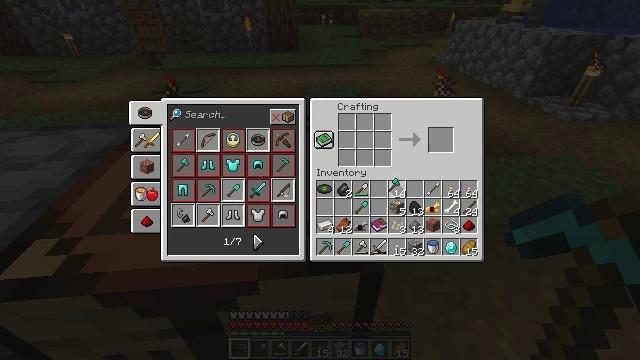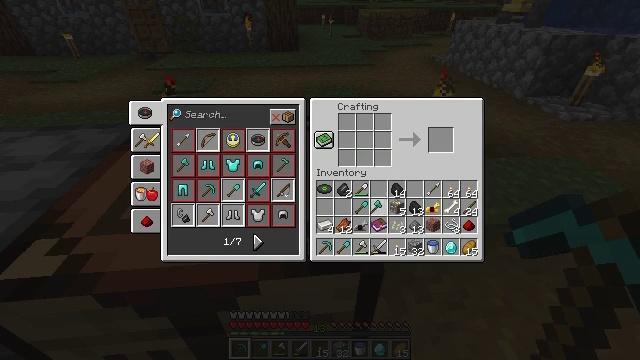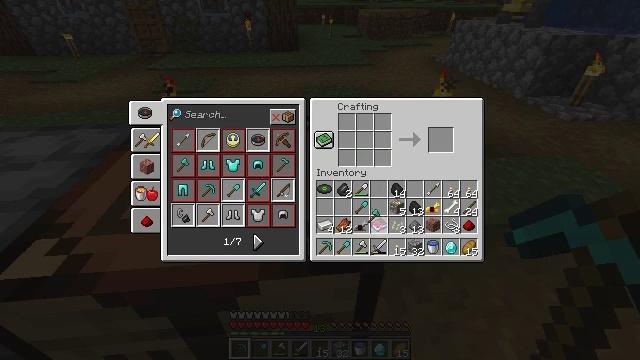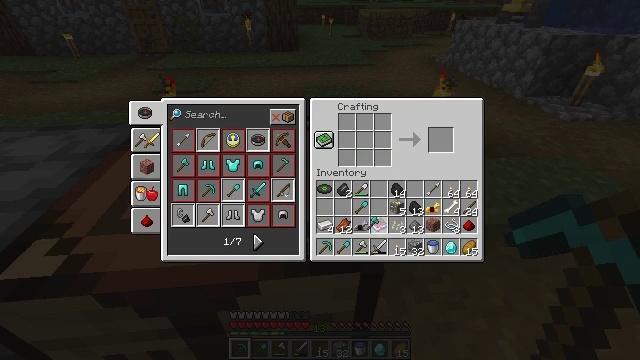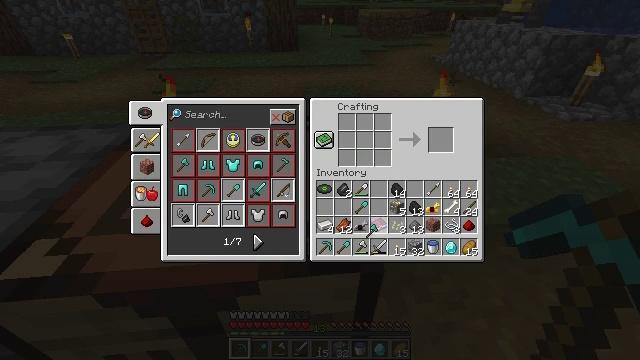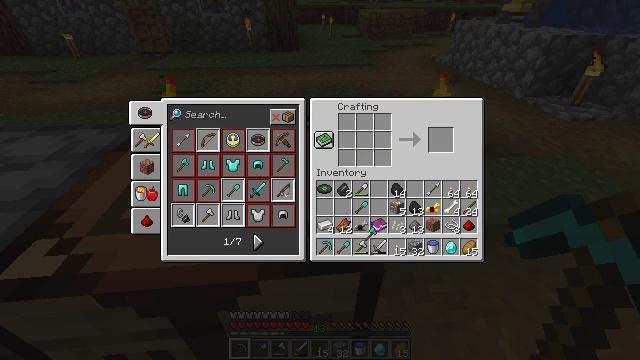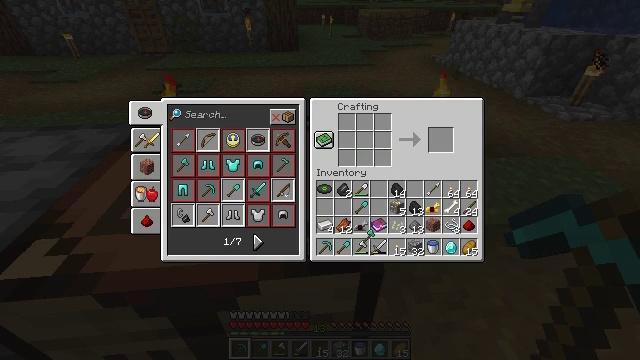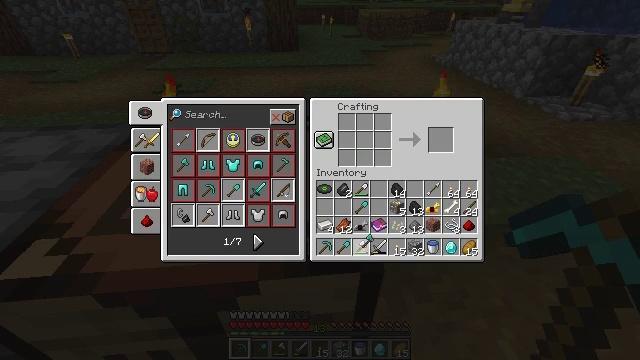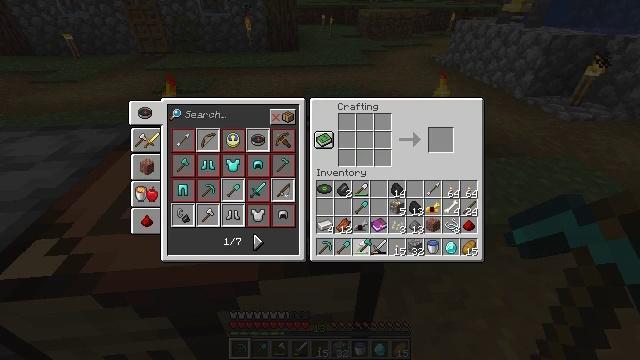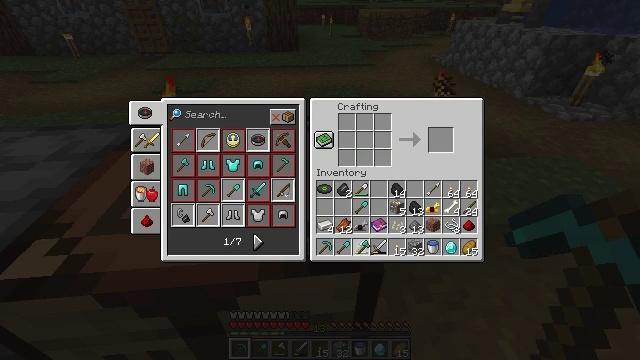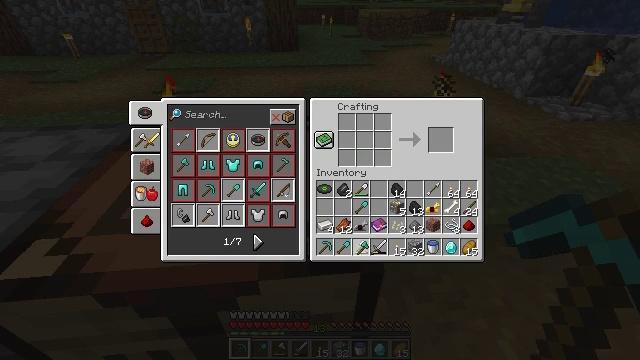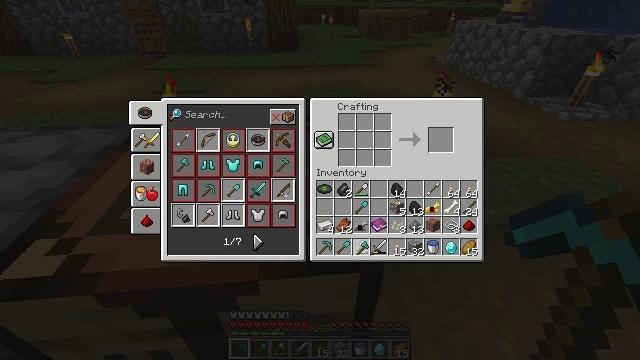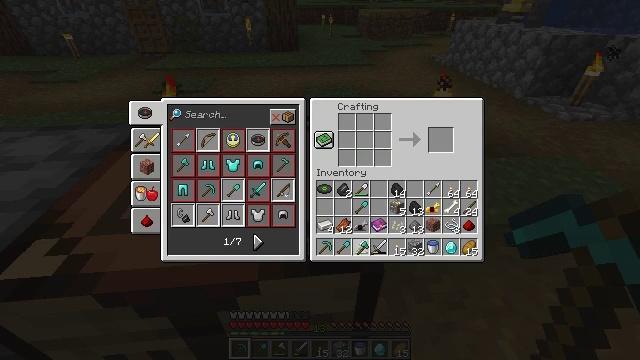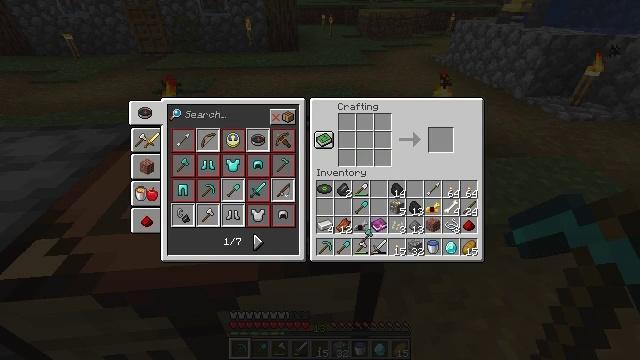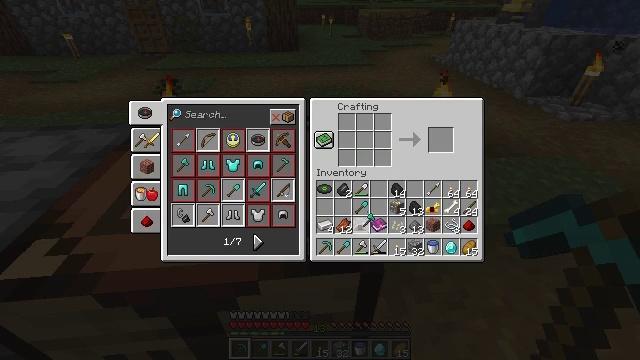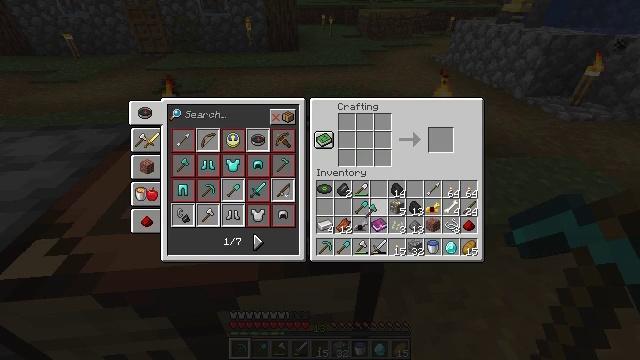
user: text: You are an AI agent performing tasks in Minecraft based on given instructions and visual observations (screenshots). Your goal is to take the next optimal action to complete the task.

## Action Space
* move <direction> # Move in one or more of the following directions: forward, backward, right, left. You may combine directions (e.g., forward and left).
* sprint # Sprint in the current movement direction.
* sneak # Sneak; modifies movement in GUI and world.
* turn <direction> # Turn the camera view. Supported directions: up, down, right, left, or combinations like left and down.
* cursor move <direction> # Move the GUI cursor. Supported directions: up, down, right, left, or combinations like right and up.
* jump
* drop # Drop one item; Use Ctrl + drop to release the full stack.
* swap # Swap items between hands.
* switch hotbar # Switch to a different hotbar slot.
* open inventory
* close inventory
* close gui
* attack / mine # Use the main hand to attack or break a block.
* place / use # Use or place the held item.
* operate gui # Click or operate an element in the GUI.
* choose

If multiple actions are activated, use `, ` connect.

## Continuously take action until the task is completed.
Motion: motion action
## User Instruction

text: Create a diamond shovel on the crafting table.
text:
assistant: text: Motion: cursor move left and down, open gui
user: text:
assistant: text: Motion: cursor move down
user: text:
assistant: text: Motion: cursor move down
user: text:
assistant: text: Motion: cursor move down
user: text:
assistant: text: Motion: no_op
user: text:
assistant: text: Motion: no_op
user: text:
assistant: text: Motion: no_op
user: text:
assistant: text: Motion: no_op
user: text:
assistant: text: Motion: no_op
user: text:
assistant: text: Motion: operate gui
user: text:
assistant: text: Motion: operate gui
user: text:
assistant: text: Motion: operate gui
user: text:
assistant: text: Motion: cursor move up
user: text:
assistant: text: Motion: cursor move up
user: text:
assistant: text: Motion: cursor move up
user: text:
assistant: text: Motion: no_op
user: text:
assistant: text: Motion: no_op
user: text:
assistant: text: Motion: no_op
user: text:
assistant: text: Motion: no_op
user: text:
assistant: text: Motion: operate gui
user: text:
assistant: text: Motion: operate gui
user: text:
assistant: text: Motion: operate gui
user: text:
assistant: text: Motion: no_op
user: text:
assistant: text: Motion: cursor move left
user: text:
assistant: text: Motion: cursor move left and up
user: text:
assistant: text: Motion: cursor move left and up
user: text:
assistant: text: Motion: cursor move left
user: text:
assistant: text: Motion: cursor move left
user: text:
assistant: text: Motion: no_op
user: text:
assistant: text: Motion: cursor move left